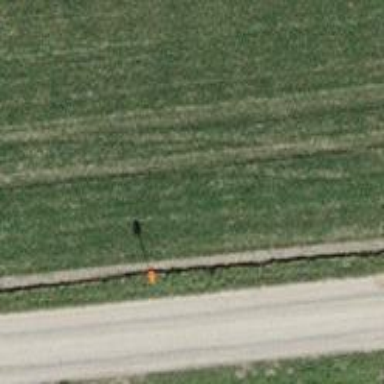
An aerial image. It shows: Pipeline marker.